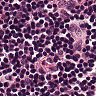
Metastatic tissue present: no